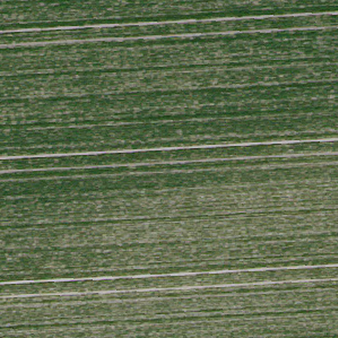
Label: other